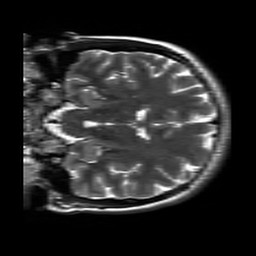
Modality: T2w
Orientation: coronal
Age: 28
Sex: female
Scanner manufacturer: siemens
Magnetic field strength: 3 T
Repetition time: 8.53 s
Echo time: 0.091 s